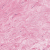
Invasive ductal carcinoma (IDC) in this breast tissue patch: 0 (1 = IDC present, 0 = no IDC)